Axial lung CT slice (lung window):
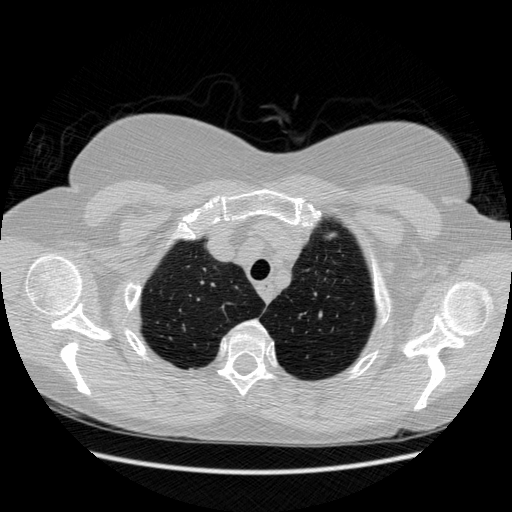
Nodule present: no